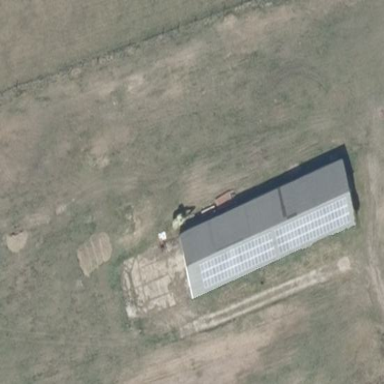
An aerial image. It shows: Small solar photovoltaic panel generator inside building.